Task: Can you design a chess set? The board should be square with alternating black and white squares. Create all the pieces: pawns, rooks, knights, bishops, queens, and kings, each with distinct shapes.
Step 3389:
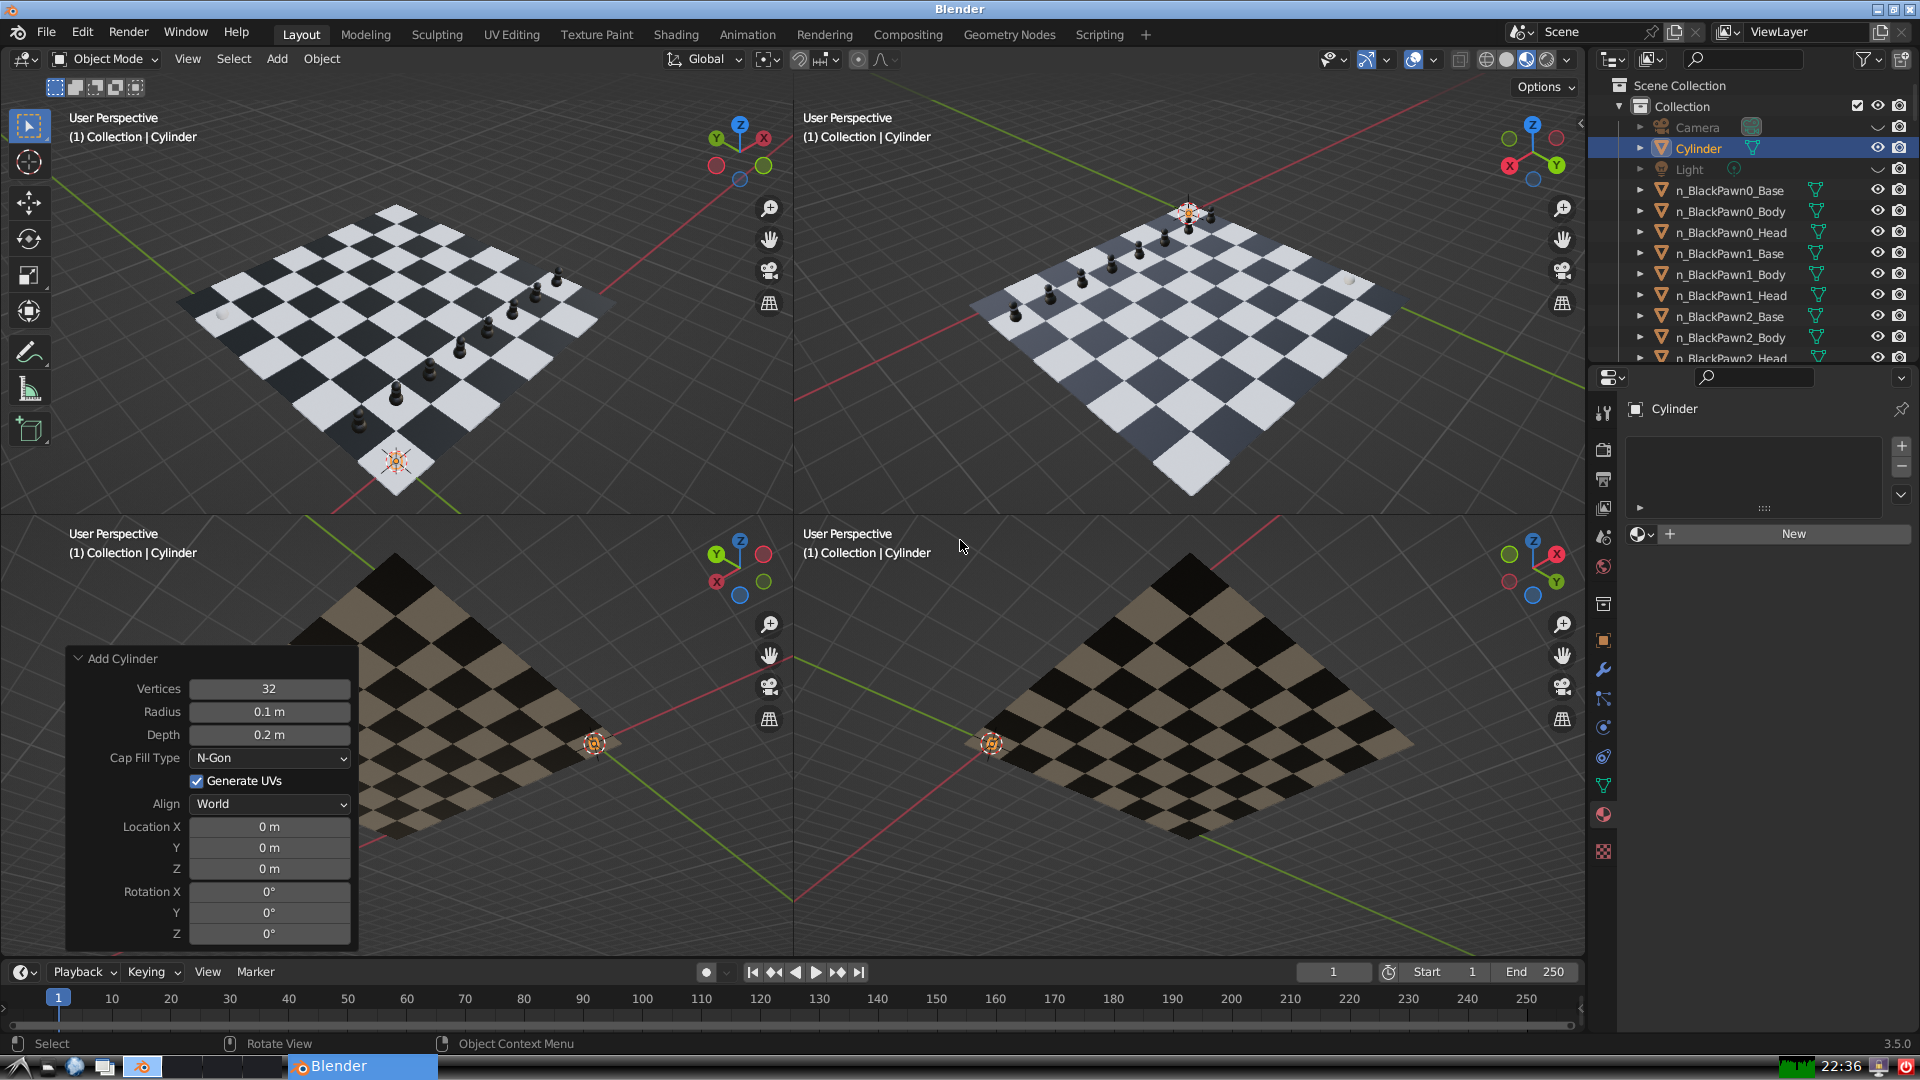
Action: {"mouse_move": [270, 731]}